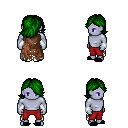
a pixel art fantasy rpg character, male body template, dark elf, purple skin, brown tattered cape, red pants, green swoop hairstyle, white cloth bracers, black slippers, four views (front, back, left, right), 2x2 character sprite sheet, small pixel art, hard edges, no anti-aliasing